Question: I'm using this library : <URL>
I'm new to Android, and I'm needing some help to solve this issue, I can't understand why
I'm getting this error:
> "cannot resolve symbol mWeekView"
If anyone have the answer, it would be appreciated.
Here is a screenshot :

EDIT : even with the implements, still getting this error
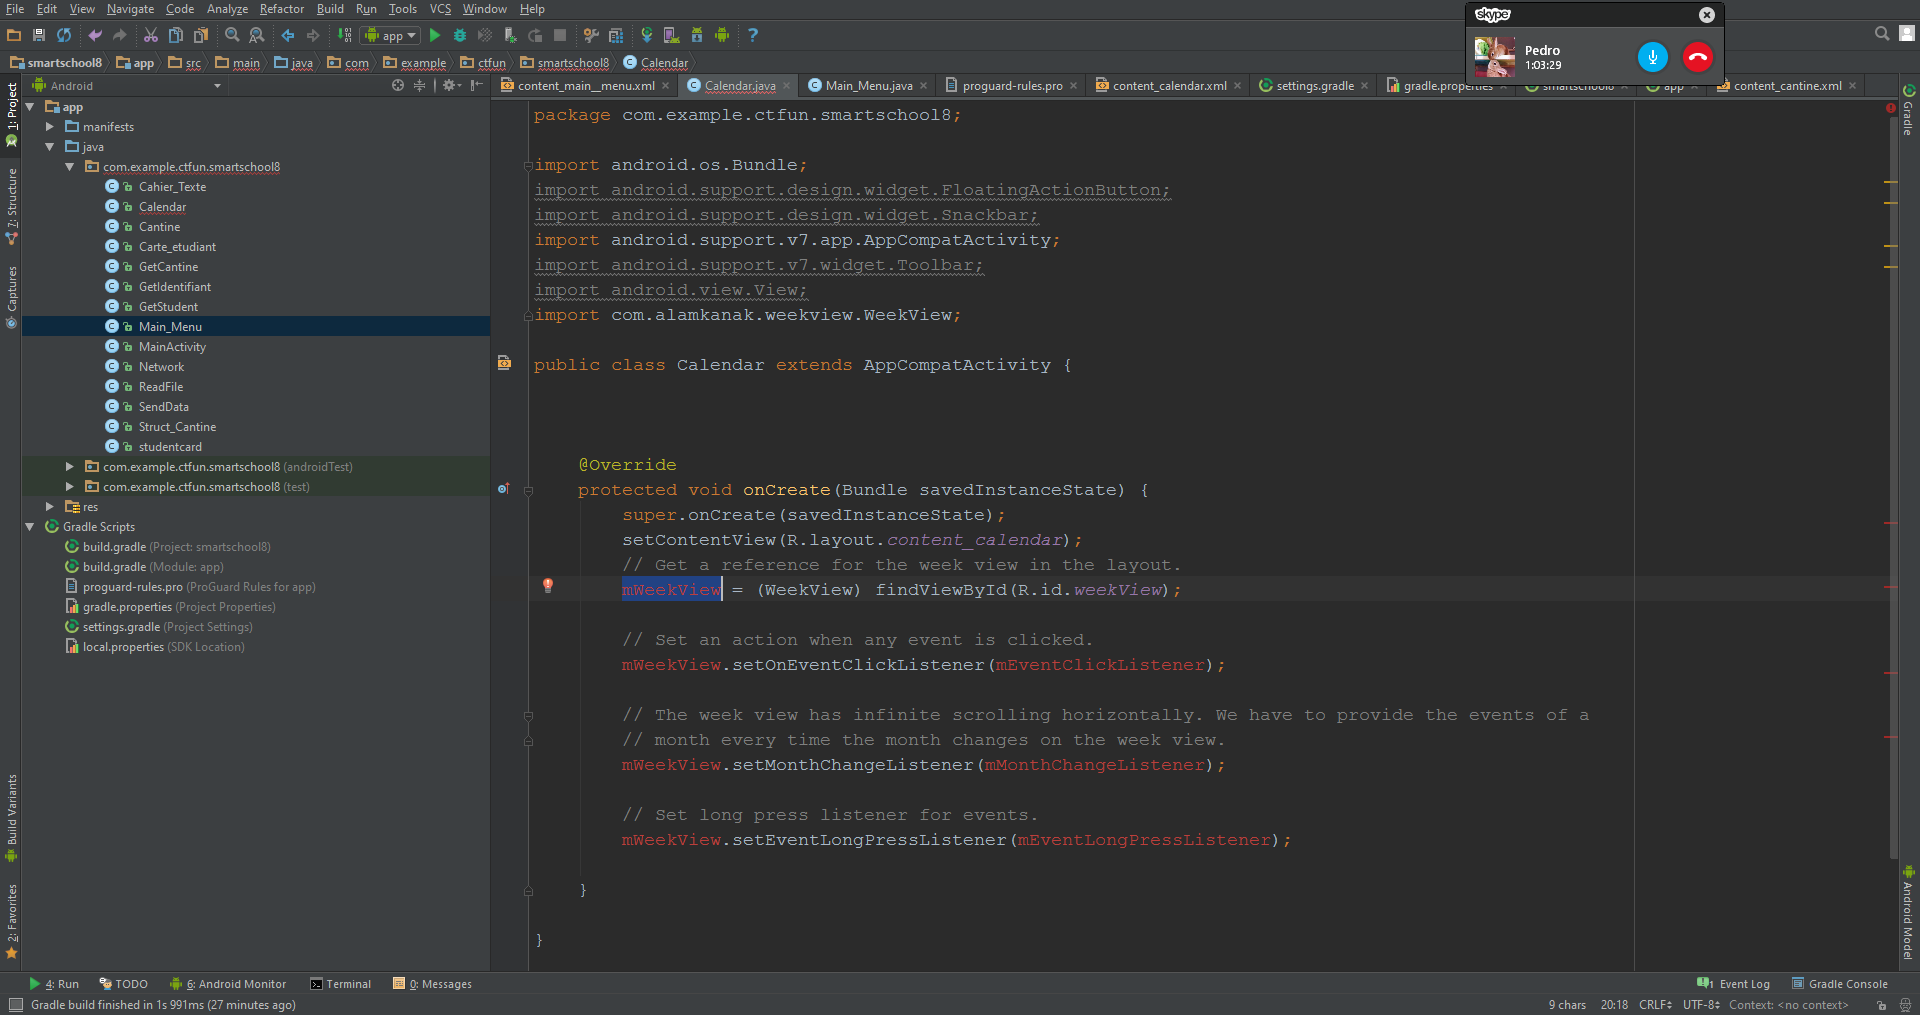
Answer: 'mWeekView' is object of 'WeekView' in your class. Add this->
'''
WeekView mWeekView;
'''
before 'onCreate()' method.